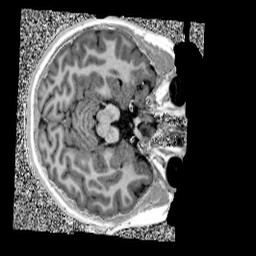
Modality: UNIT1
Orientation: axial
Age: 11
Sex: female
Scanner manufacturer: siemens
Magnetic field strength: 3 T
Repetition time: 4 s
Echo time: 0.00299 s